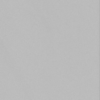
Label: not_dusty